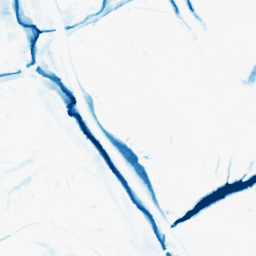
Category: morphological
Decomposition family: morphological
Decomposition parameters: operation: closing
size: 10
Upsampling method: cubic_mitchell
Upsampling parameters: scale: 4
Upsampling scale: 4